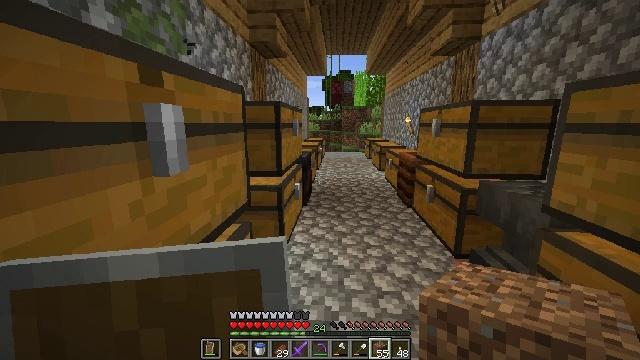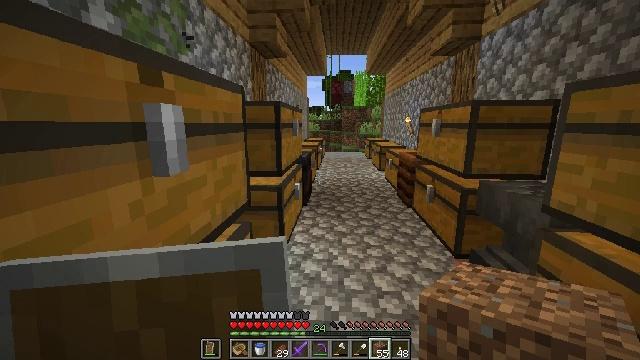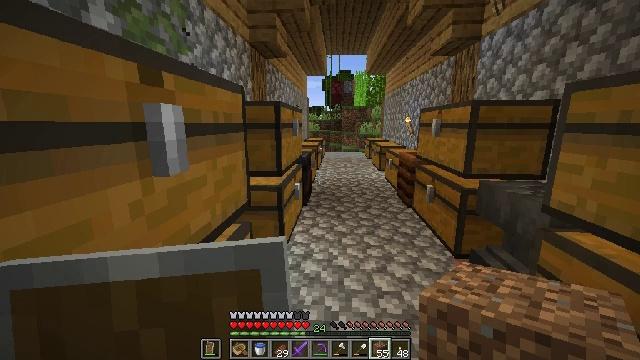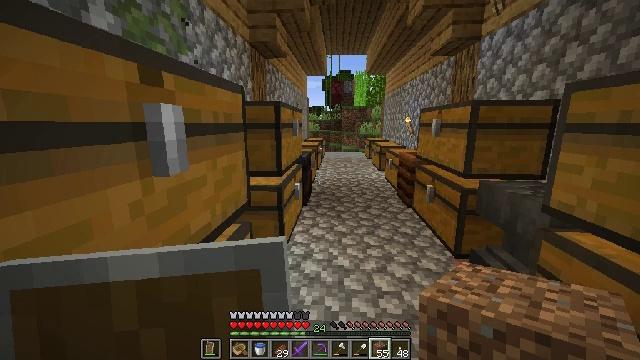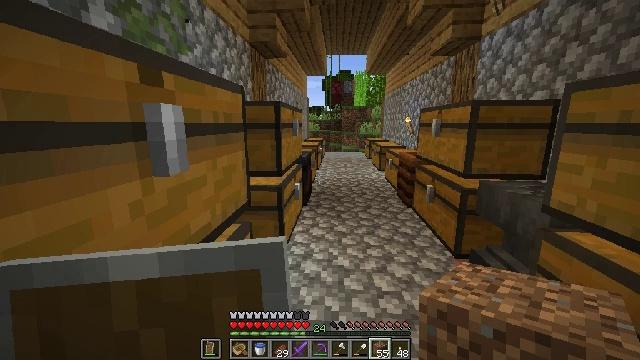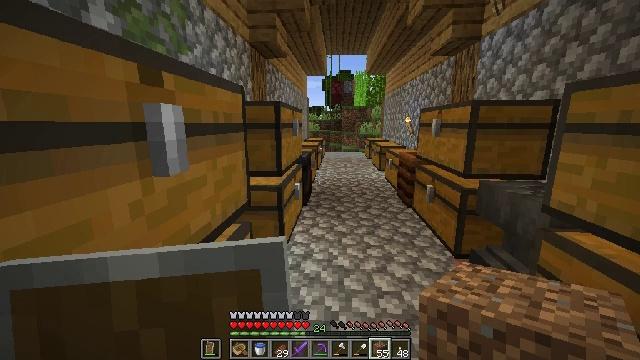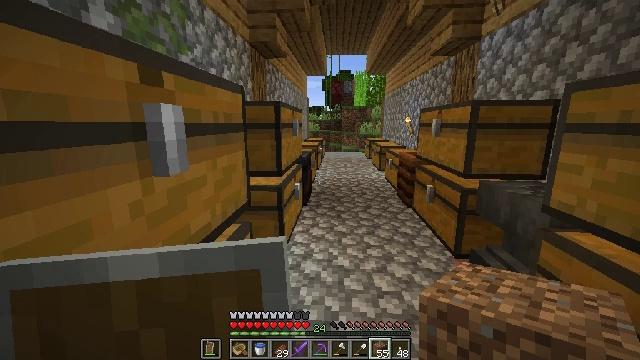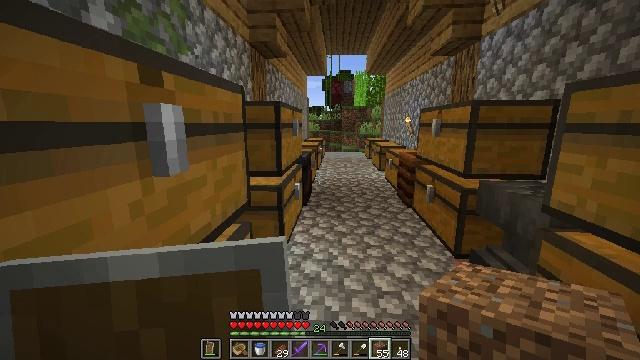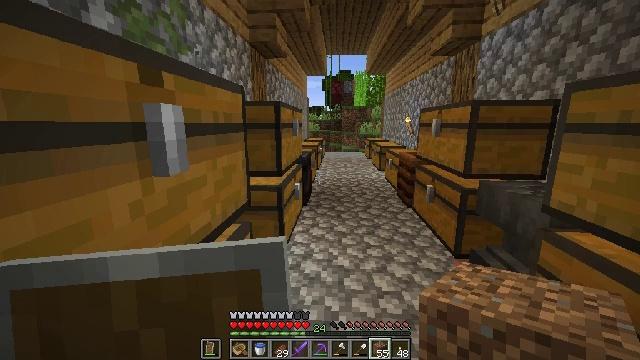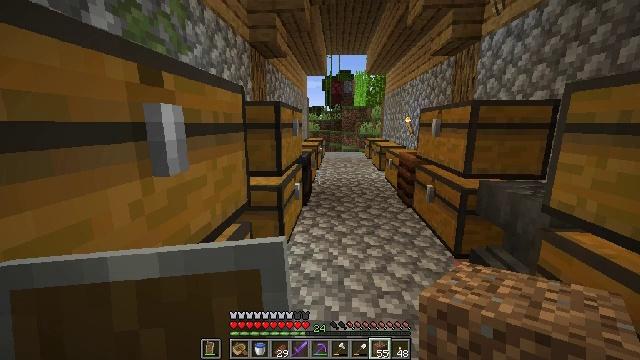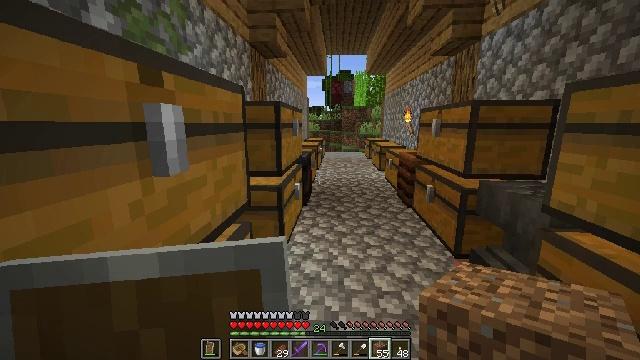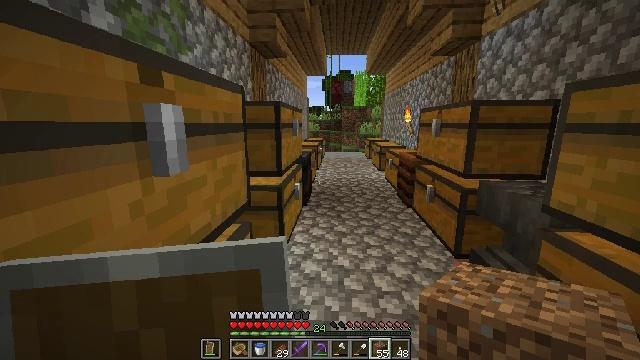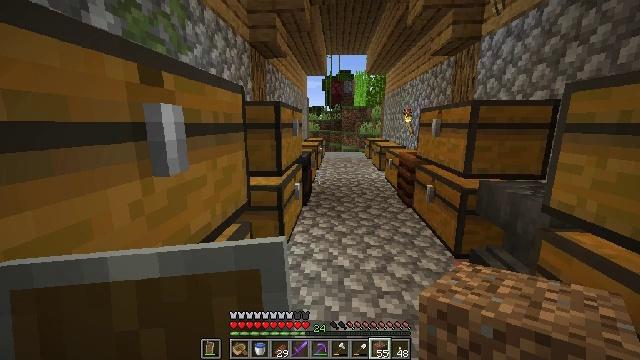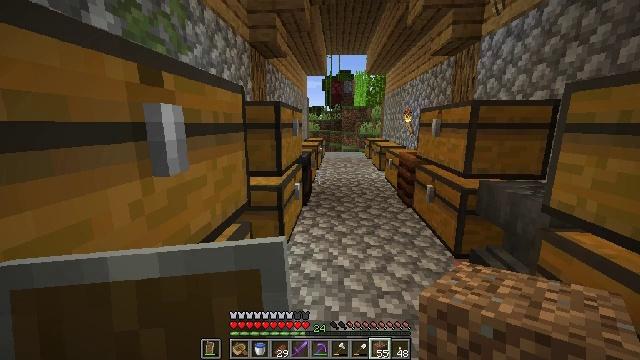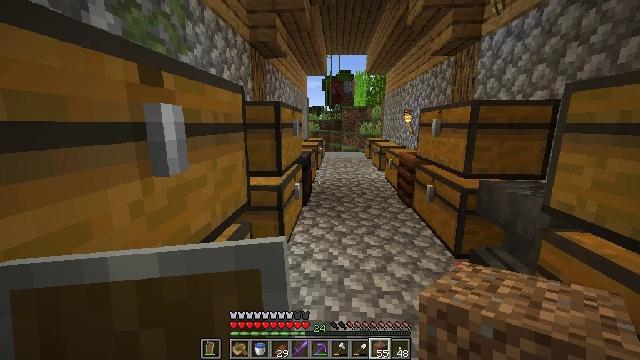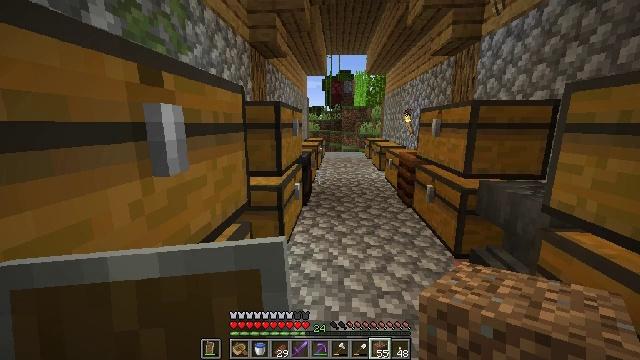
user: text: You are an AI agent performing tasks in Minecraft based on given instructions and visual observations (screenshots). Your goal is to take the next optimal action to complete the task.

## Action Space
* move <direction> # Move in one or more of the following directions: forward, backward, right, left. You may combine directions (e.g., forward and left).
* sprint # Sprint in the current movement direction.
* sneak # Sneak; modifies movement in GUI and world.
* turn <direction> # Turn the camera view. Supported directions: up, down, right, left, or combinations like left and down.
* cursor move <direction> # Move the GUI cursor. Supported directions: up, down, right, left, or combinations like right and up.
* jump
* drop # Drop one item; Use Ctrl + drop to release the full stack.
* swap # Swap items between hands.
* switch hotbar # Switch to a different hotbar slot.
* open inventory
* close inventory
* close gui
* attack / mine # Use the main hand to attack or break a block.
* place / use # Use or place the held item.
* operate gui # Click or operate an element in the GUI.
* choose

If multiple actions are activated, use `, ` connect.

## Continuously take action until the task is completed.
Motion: motion action
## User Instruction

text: Craft a brewing stand.
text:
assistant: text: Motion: no_op
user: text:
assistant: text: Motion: no_op
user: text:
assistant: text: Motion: no_op
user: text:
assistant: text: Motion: no_op
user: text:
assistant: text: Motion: no_op
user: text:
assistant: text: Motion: no_op
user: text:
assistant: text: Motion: no_op
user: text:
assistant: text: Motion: no_op
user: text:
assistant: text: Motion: no_op
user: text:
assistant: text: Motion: no_op
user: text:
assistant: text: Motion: no_op
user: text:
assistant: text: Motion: no_op
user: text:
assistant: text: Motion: no_op
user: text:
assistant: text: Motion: no_op
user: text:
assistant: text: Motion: no_op
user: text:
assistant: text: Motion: no_op
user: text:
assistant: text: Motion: no_op
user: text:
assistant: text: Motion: no_op
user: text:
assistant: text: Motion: no_op
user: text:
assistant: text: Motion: no_op
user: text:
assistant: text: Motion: no_op
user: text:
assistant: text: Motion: no_op
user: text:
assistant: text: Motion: no_op
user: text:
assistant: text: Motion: no_op
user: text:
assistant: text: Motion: no_op
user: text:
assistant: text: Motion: no_op
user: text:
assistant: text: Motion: no_op
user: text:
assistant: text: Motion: no_op
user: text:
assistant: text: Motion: no_op
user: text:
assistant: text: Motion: no_op